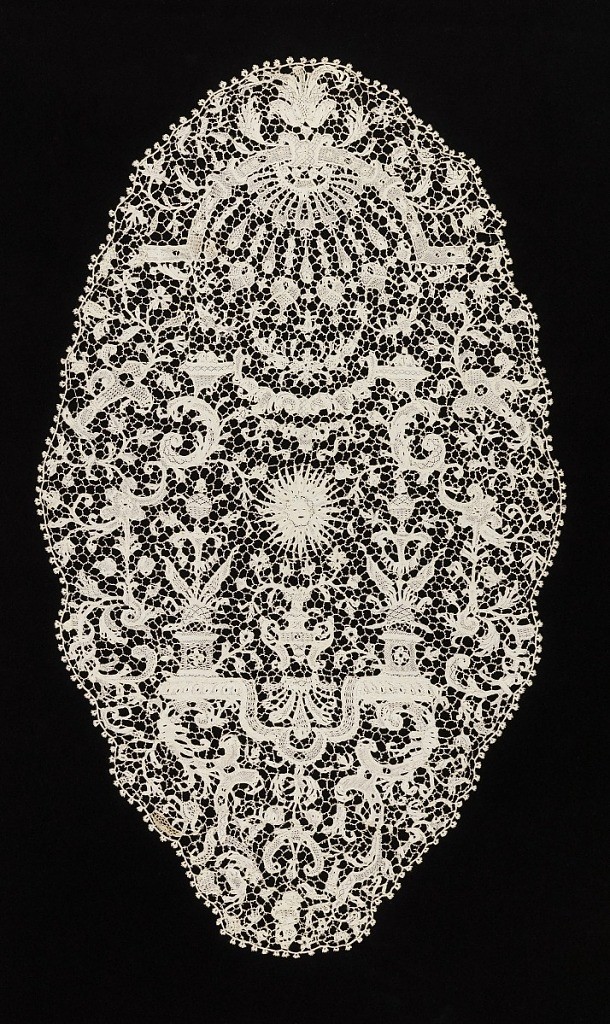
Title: Medallion
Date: late 17th century
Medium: linen Technique: needle lace, 6-sided reworked grounds
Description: Medallion in a design showing the French royal sun contained within half-domed architectural structure, surrounded by stylized foliated garlands.